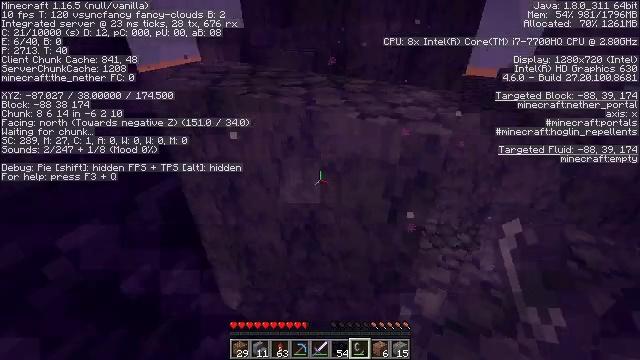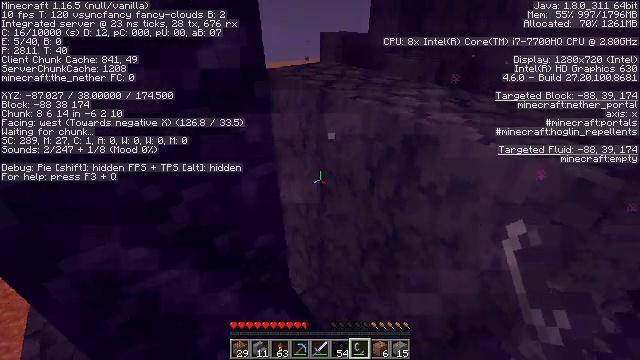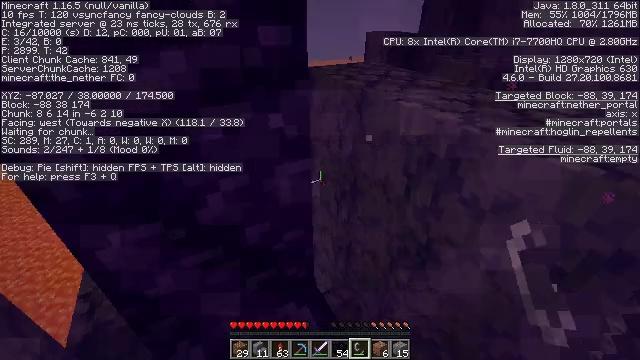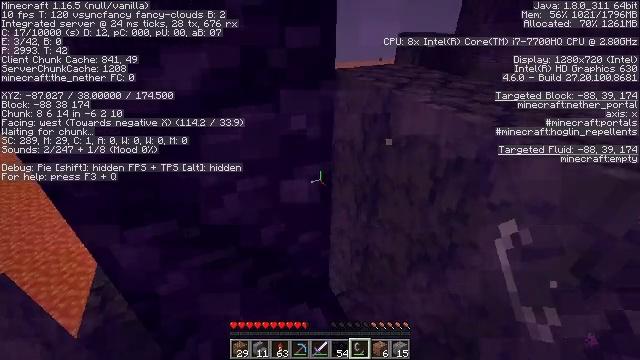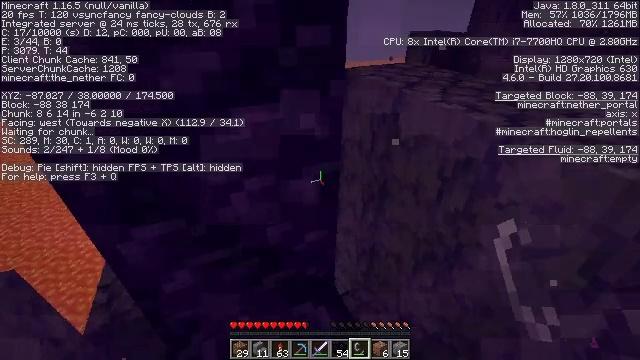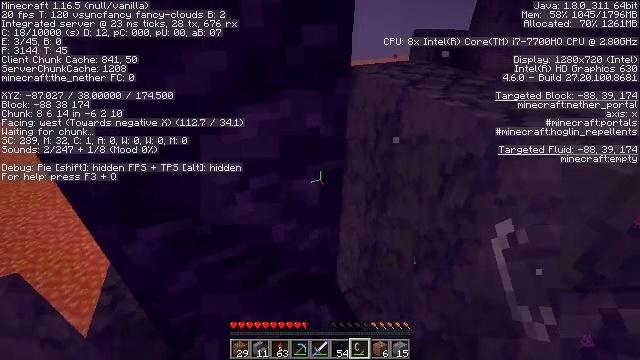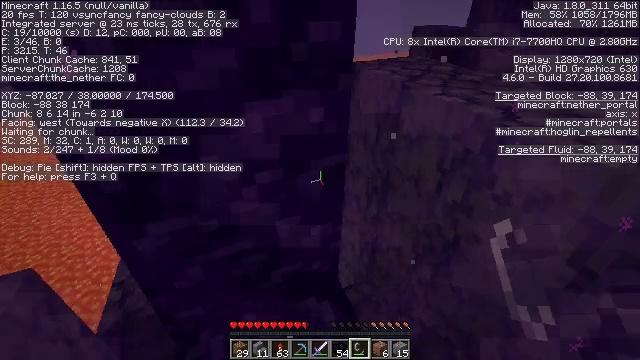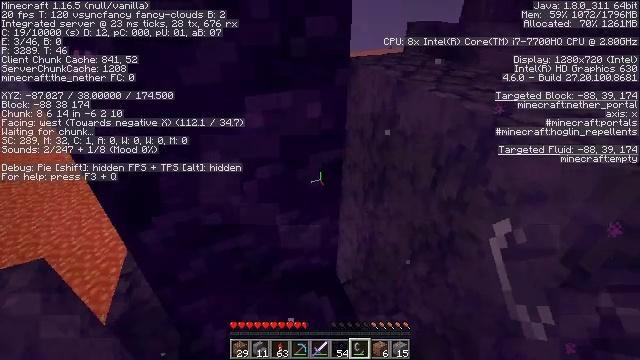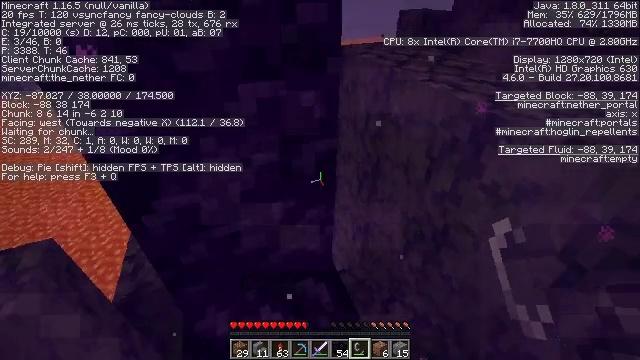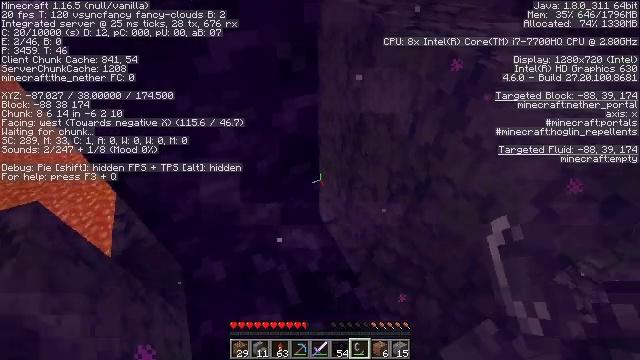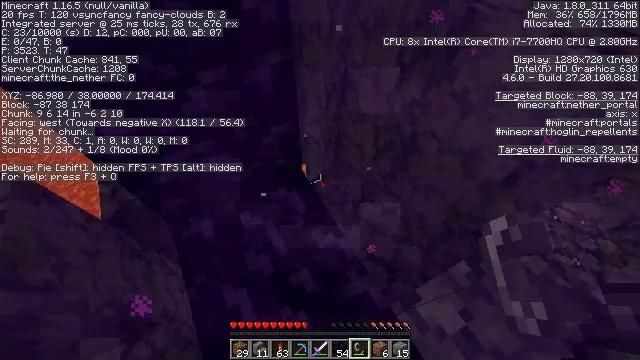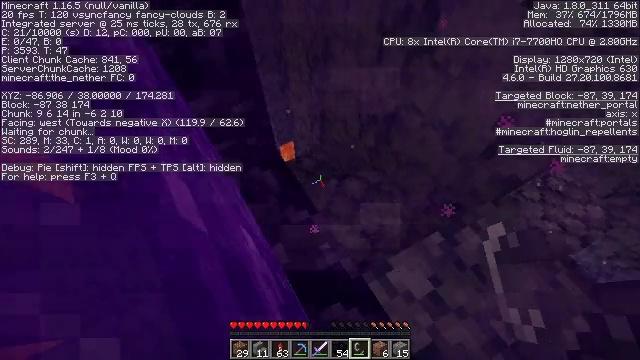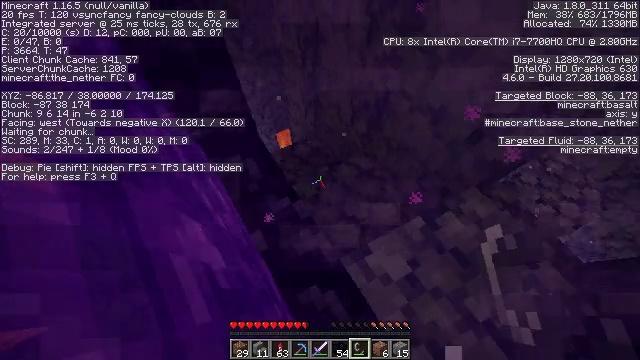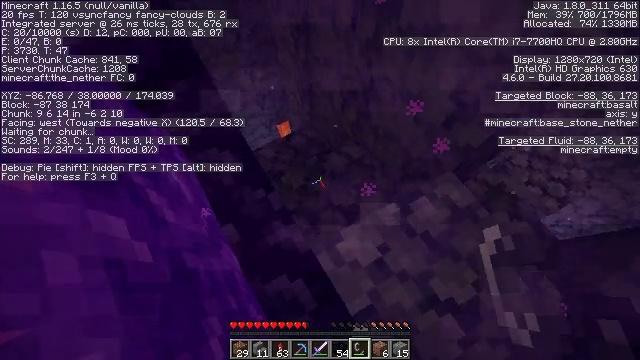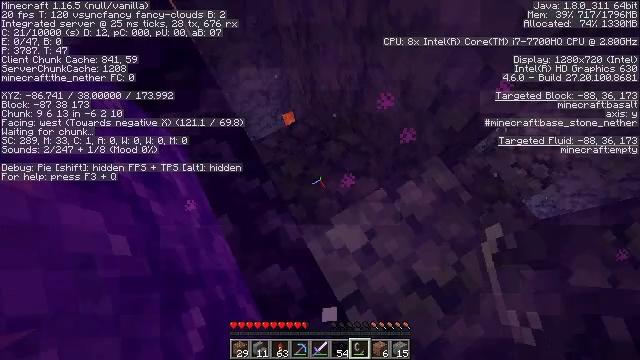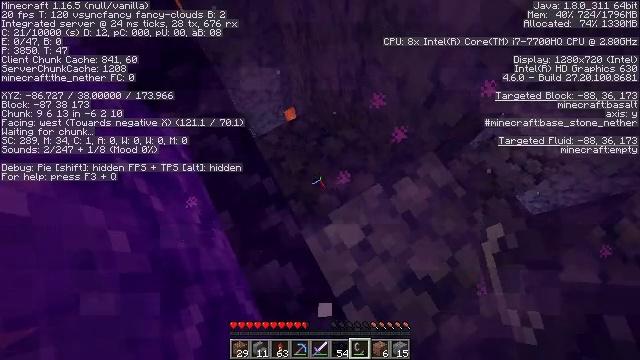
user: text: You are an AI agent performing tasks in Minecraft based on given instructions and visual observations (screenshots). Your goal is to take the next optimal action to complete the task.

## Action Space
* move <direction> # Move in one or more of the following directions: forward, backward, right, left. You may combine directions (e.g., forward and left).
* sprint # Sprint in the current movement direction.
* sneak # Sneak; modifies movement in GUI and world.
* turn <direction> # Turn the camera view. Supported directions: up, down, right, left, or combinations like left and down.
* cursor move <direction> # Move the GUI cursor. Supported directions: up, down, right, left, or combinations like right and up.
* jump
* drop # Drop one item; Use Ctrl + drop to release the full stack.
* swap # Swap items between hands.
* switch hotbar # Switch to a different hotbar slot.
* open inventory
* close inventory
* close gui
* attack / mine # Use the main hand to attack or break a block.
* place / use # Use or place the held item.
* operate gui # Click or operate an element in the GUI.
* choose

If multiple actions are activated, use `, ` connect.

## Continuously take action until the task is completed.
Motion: motion action
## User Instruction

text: Combat the magma cube.
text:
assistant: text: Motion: turn left
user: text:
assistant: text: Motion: turn left
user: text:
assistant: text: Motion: turn left
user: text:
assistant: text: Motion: turn left
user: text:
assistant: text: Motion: no_op
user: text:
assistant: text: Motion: no_op
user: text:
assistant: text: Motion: no_op
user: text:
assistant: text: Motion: turn down
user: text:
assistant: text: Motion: turn right and down
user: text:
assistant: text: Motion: move right, turn right and down
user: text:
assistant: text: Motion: move right, turn right and down
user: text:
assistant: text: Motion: move right, turn down
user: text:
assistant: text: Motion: turn down
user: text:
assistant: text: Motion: turn down
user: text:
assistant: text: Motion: no_op
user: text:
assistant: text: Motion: no_op
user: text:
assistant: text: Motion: no_op
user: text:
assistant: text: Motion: no_op
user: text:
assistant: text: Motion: no_op
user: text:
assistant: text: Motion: no_op
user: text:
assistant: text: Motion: turn left and up
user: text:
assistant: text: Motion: turn left and up
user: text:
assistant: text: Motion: move right, turn left and up
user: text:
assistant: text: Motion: move right, turn right and up
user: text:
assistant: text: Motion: move right
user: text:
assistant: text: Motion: no_op
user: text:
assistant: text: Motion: turn left
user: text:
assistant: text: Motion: turn left
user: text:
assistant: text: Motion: turn left and down
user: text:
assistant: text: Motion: turn left